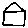
Label: house